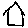
Label: house